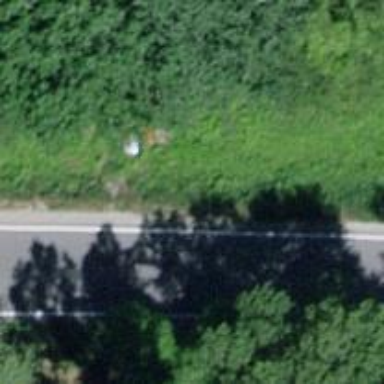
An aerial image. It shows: Pole supporting pipeline marker with roof cover.